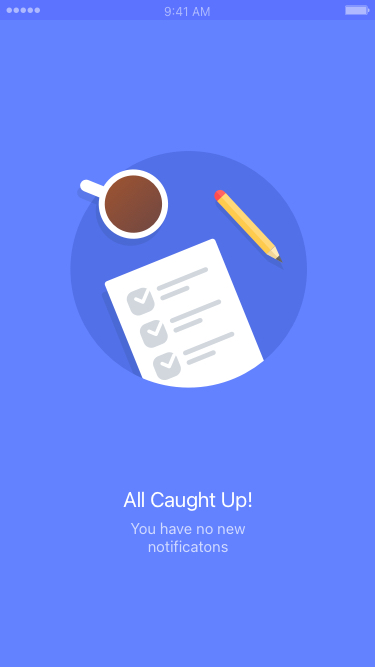
Text in this UI design:
You have no new notificatons
All Caught Up!
9:41 AM